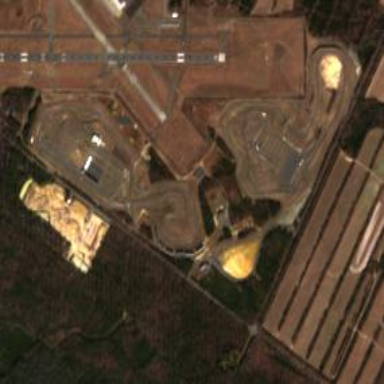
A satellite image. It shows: Motor sport attraction on pitch land.